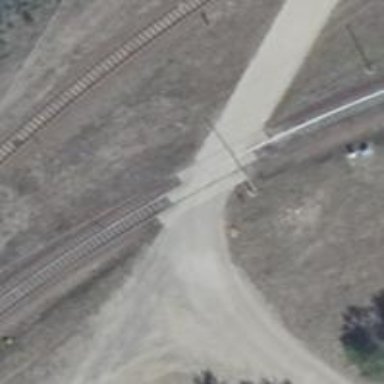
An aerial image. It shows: Railway level crossing.